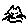
Label: cat